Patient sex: M
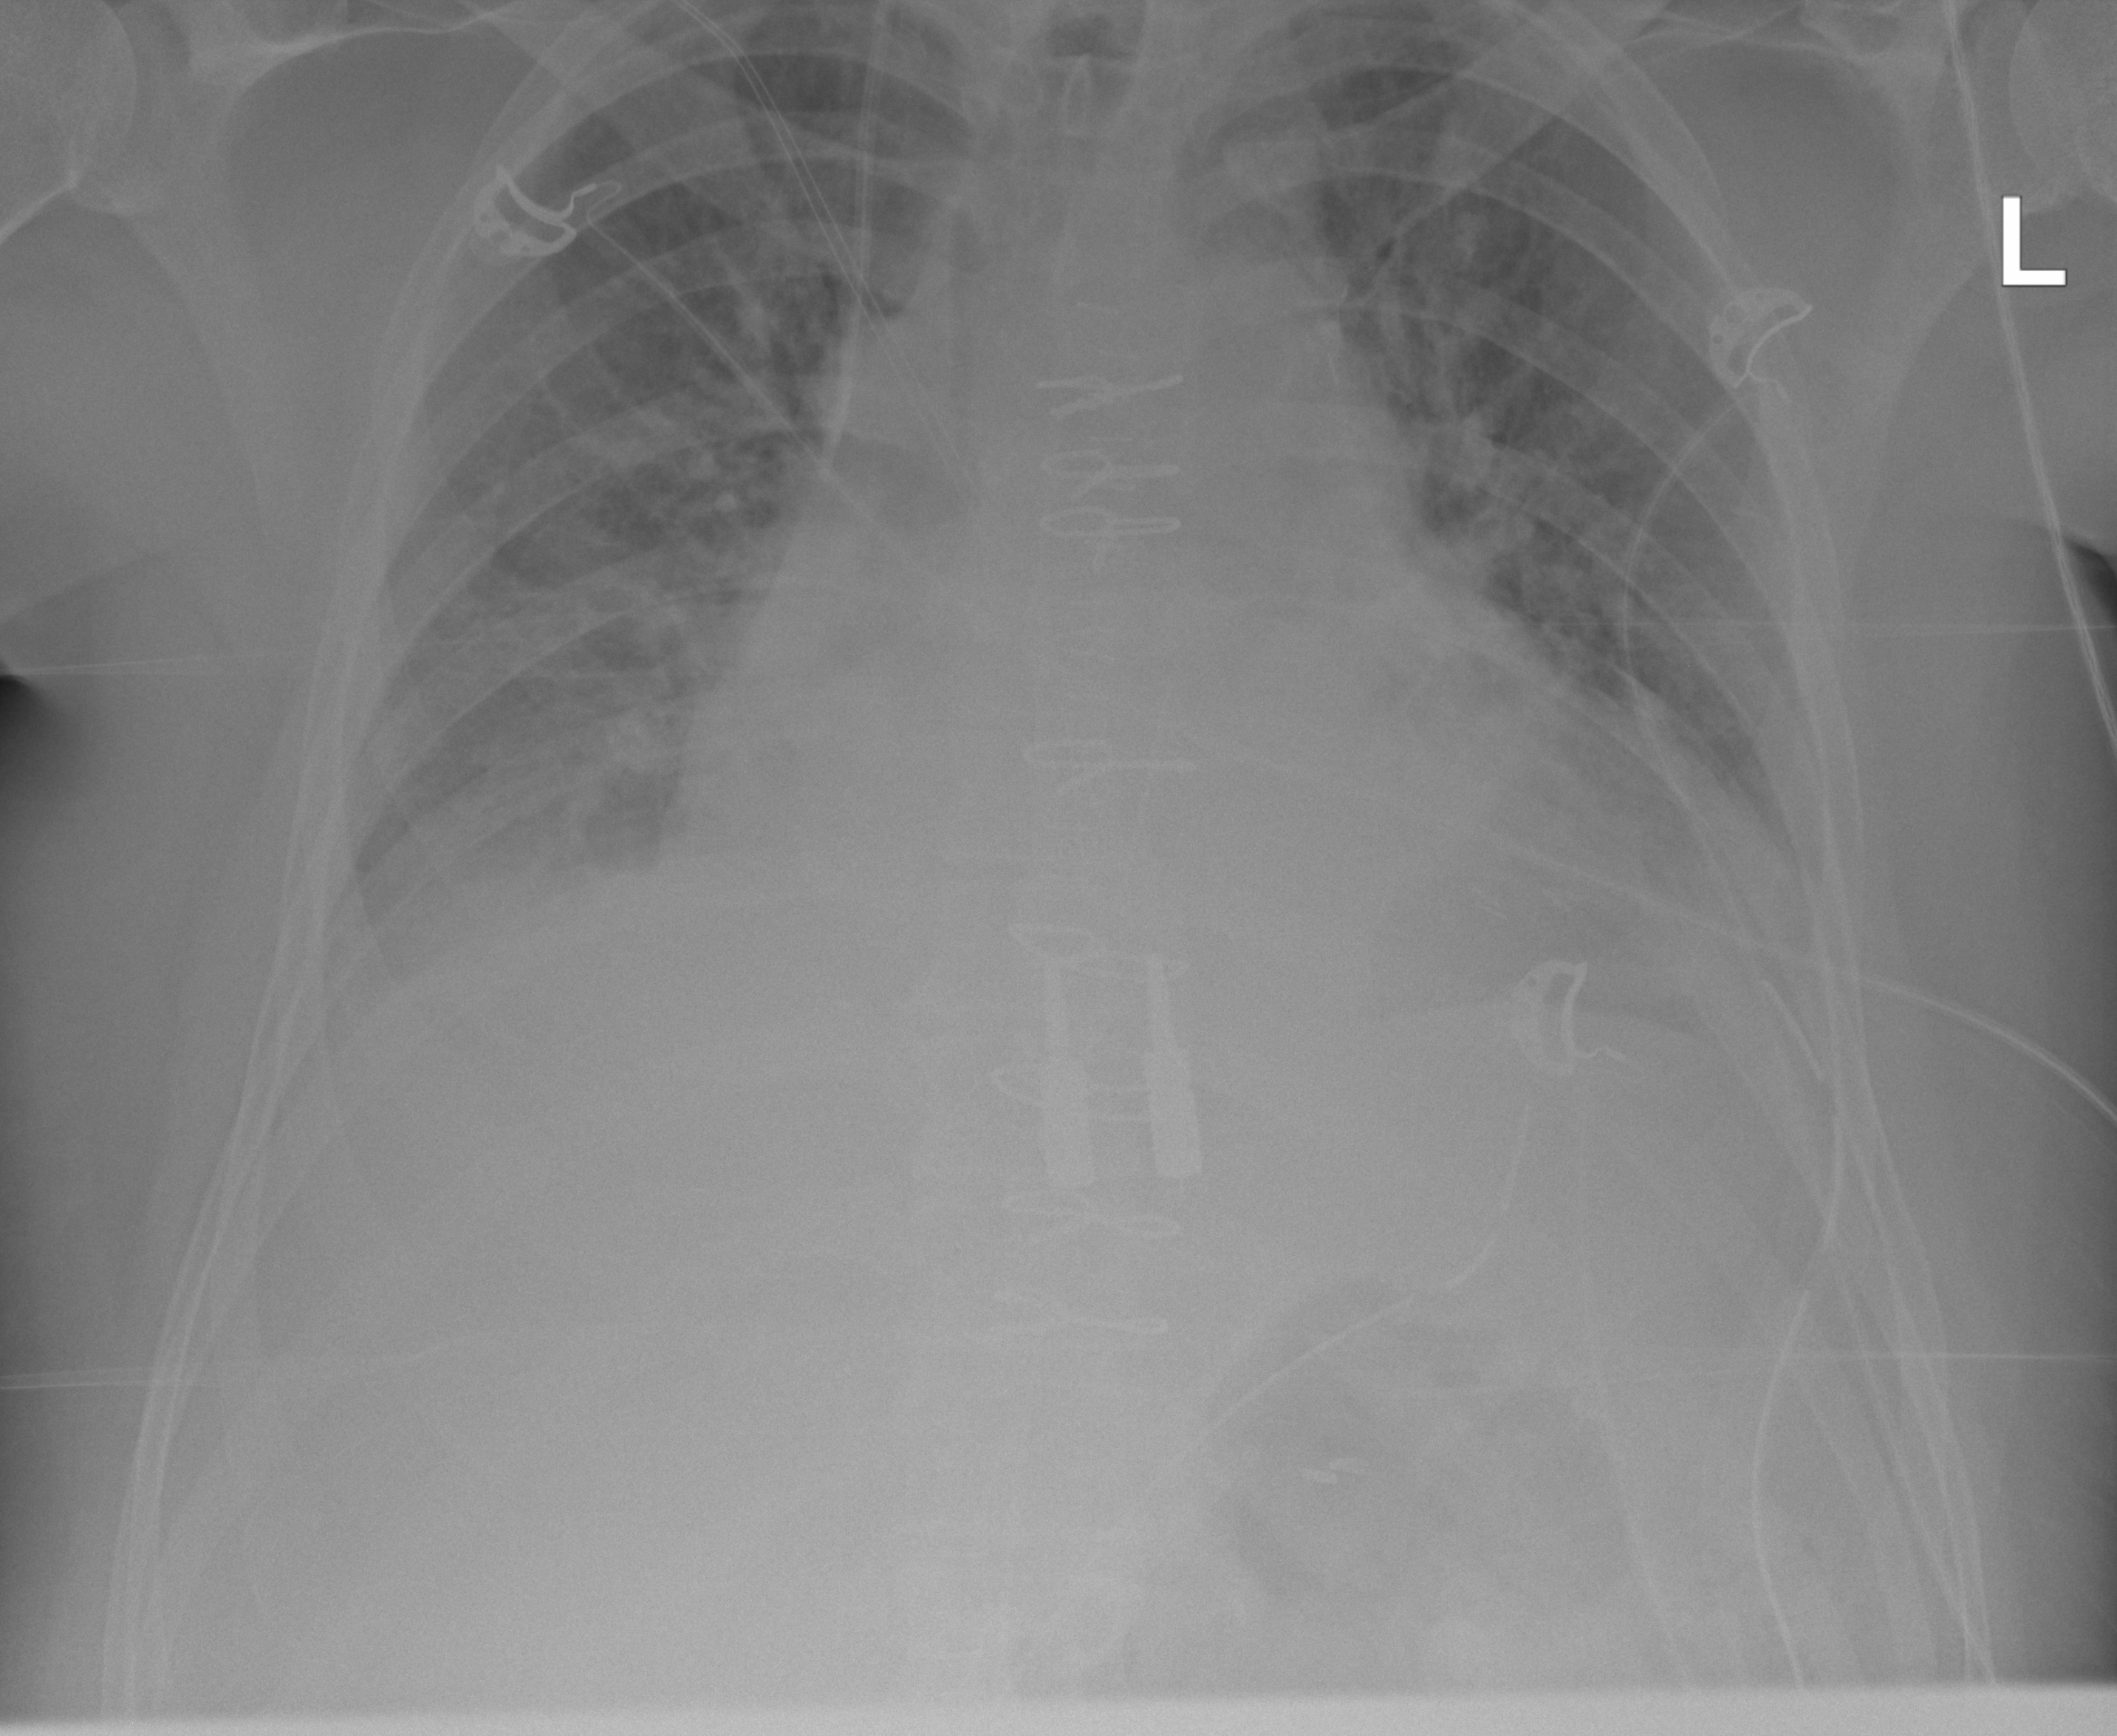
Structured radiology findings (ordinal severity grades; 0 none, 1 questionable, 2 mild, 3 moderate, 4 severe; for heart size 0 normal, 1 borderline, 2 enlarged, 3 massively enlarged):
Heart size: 2
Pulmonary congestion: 2
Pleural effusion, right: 2
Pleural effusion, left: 2
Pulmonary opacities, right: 1
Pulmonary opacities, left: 1
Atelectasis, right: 2
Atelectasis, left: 2